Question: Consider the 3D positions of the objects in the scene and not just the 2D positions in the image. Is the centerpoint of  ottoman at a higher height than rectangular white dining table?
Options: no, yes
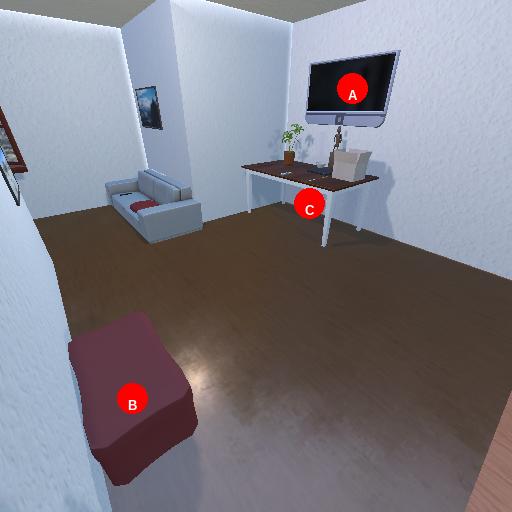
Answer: no